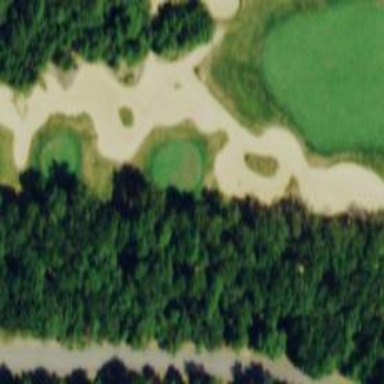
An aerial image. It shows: Path used for both walking and golf.